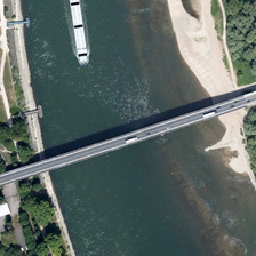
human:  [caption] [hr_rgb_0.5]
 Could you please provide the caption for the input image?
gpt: There are many green trees on both sides of a river, with bridges and boats inside.

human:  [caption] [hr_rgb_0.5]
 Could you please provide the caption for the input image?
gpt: the bridge is surrounded by green plants and buildings .

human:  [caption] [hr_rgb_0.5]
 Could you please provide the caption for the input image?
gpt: There are many green trees on both sides of the river, with bridges and boats inside.

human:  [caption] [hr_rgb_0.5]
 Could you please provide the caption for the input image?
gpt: The white boat under the bridge.

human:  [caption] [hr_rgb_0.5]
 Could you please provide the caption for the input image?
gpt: White boat under the bridge.